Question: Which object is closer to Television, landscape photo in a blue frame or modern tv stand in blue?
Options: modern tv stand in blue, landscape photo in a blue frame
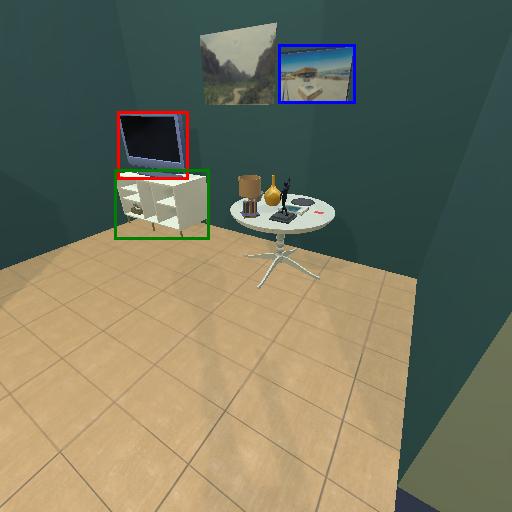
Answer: modern tv stand in blue